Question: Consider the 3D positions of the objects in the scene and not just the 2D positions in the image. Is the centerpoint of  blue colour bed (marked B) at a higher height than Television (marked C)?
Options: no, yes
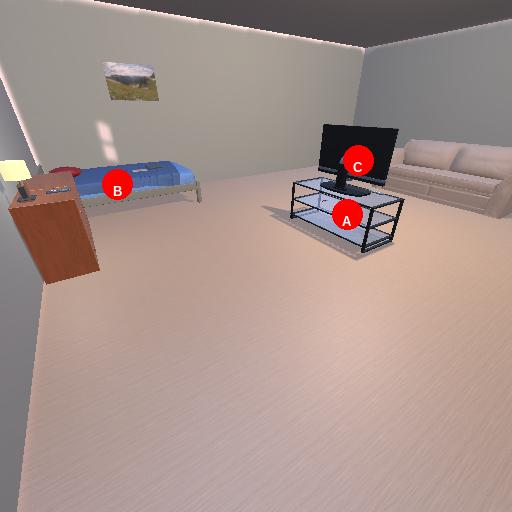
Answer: no